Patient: sex M, age 71
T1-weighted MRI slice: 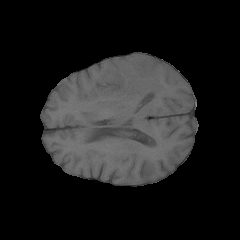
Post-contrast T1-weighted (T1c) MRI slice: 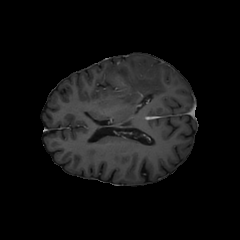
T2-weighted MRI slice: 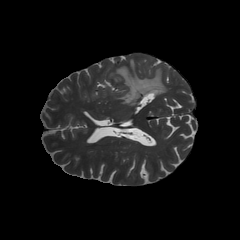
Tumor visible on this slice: yes
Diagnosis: Glioblastoma, IDH-wildtype
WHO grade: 4